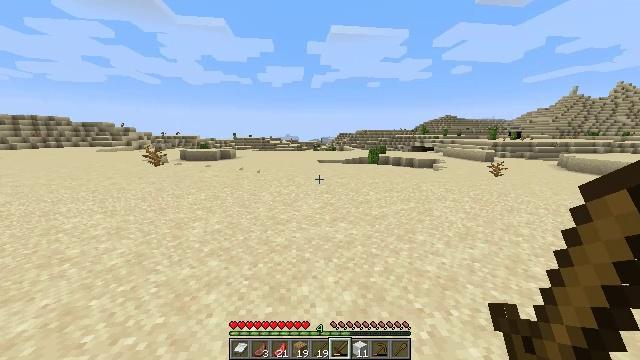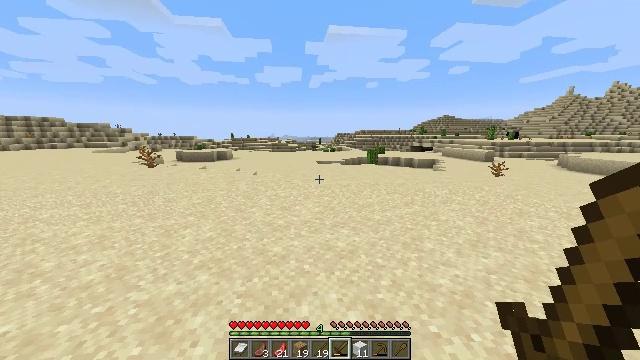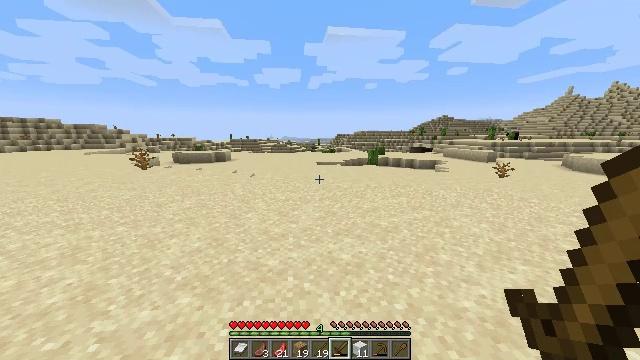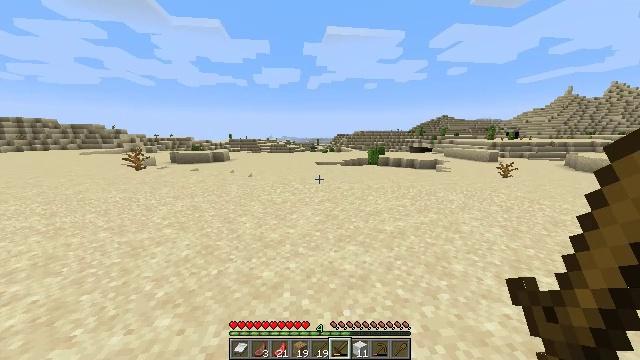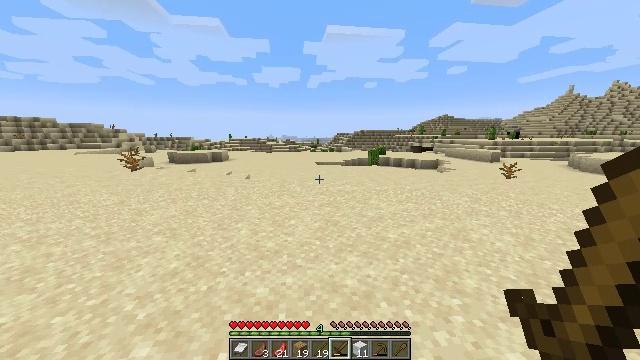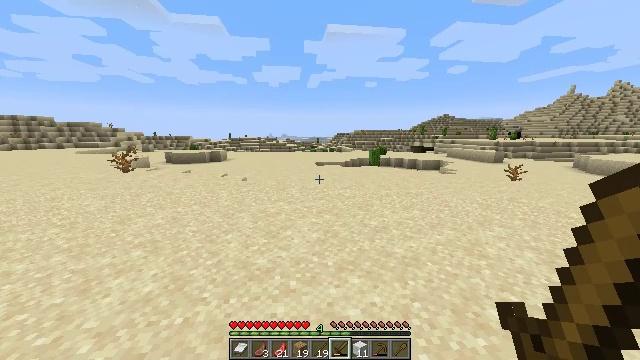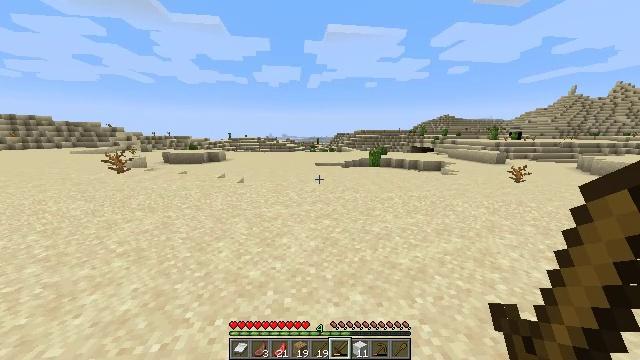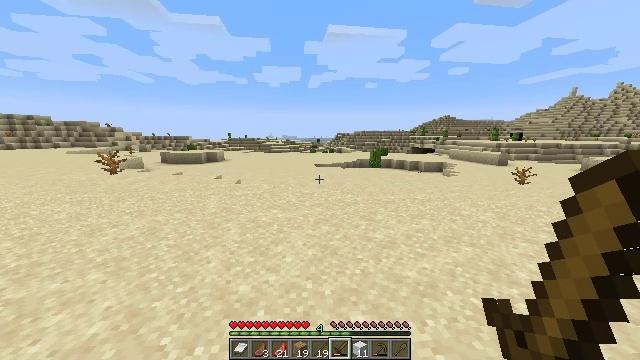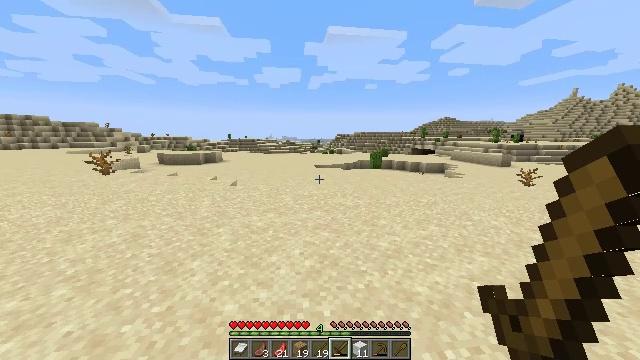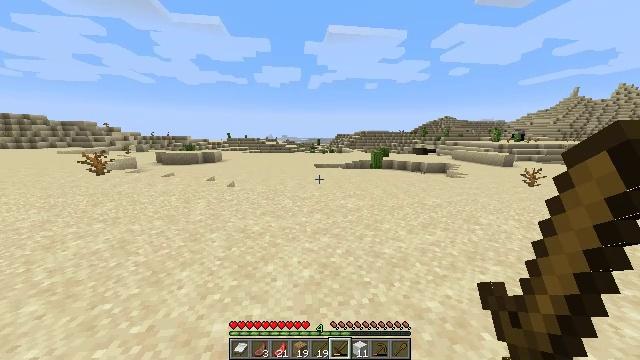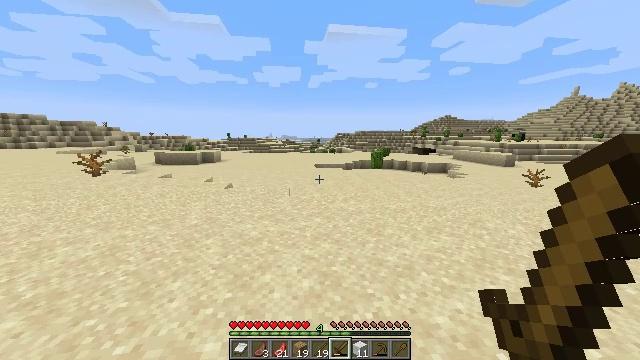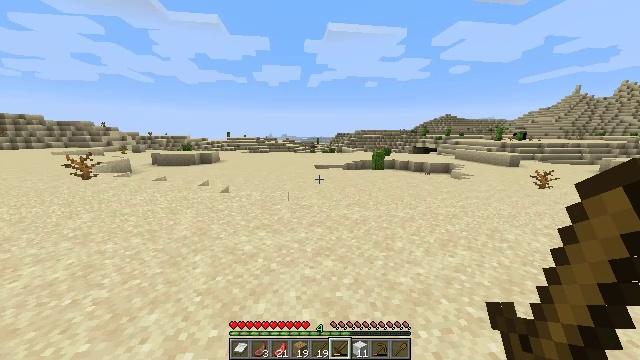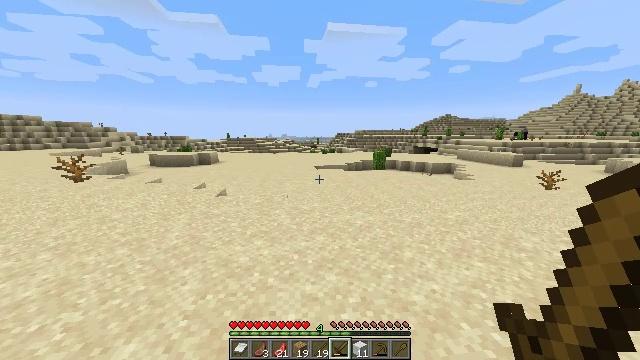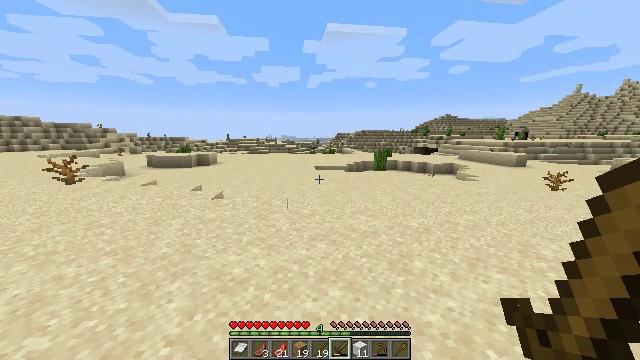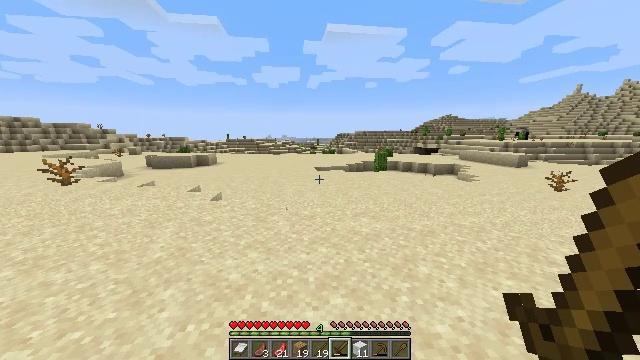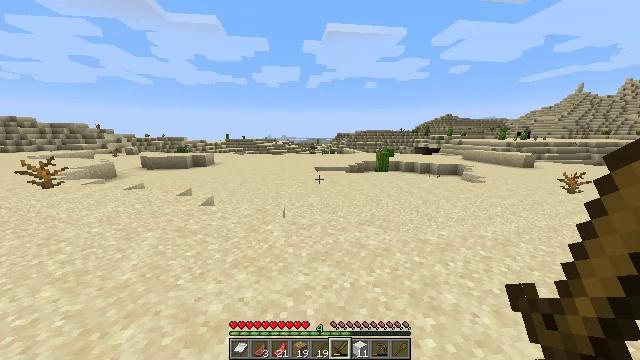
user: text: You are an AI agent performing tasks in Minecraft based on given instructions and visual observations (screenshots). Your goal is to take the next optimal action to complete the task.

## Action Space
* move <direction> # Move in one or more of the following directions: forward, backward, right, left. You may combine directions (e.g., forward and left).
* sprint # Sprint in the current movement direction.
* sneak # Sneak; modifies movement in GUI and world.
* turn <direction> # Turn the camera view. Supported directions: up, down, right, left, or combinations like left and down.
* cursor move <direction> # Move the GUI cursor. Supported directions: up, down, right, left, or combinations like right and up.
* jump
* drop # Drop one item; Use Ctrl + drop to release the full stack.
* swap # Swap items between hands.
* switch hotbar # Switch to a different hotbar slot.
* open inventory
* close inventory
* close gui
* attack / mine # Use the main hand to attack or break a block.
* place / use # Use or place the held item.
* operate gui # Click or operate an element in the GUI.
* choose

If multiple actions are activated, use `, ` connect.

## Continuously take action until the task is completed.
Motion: motion action
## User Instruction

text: Hunt a rabbit.
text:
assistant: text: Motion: move forward, sprint
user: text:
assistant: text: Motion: move forward, sprint
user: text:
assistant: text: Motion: move forward, sprint
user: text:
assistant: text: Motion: move forward, sprint
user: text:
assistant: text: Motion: move forward, sprint
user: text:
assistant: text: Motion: move forward, sprint
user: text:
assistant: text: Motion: move forward, sprint
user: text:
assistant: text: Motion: move forward, sprint
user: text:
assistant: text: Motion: move forward, sprint
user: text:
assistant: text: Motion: move forward, sprint
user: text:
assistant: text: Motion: move forward, sprint
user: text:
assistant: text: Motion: move forward, sprint
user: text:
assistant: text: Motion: move forward, sprint
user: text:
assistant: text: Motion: move forward, sprint
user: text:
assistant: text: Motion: move forward, sprint
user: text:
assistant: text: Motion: move forward, sprint
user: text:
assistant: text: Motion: move forward, sprint, turn left
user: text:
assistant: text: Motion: move forward, sprint
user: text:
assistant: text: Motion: move forward, sprint
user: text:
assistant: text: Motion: move forward, sprint
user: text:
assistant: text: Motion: move forward, sprint
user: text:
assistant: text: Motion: move forward, sprint
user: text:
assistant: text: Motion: move forward, sprint
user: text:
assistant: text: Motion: move forward, sprint
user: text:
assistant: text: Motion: move forward, sprint
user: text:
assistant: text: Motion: move forward, sprint
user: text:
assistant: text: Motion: move forward, sprint
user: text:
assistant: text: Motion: move forward, sprint
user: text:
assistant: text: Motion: move forward, sprint
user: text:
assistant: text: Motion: move forward, sprint